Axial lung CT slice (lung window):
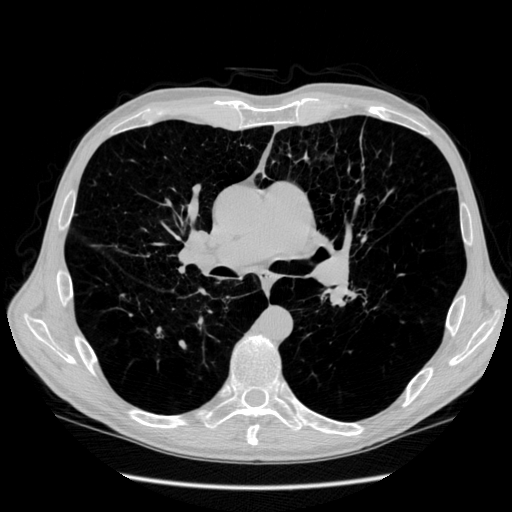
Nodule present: no